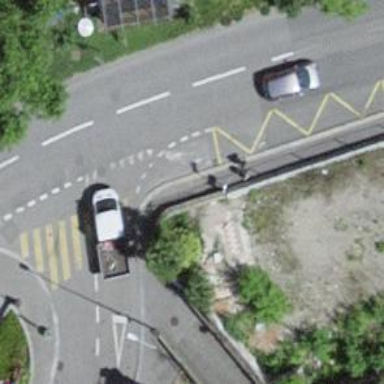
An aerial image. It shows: Kerb barrier.